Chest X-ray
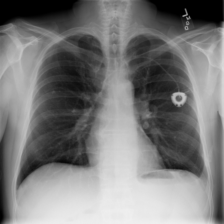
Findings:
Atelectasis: positive
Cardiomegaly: negative
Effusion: negative
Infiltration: negative
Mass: negative
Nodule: negative
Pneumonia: negative
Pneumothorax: negative
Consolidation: negative
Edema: negative
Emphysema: negative
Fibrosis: negative
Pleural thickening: negative
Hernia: negative